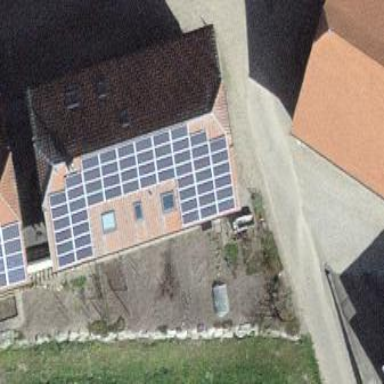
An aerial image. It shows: Solar power generator with photovoltaic panels.